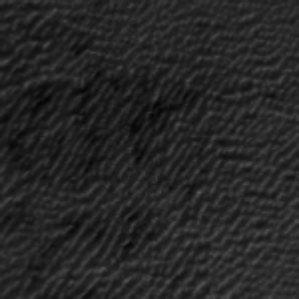
Label: frost